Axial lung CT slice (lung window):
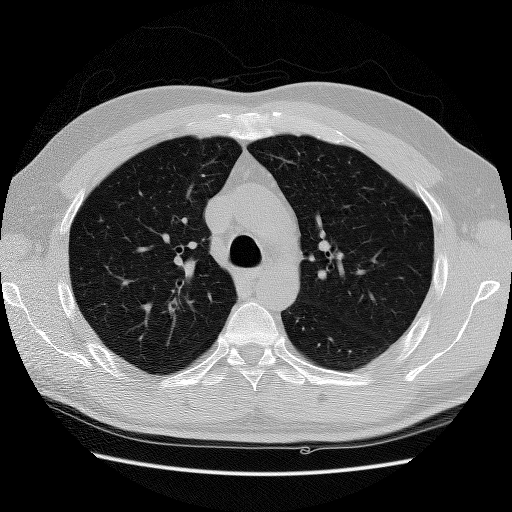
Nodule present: no